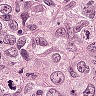
Metastatic tissue present: yes